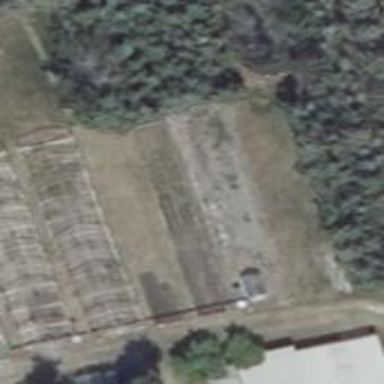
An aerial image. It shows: Greenhouse.